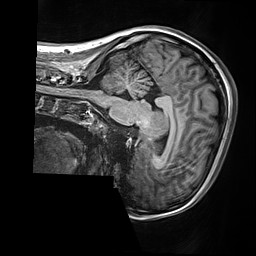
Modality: T1w
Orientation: sagittal
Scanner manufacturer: siemens
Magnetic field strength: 3 T
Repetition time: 2.5 s
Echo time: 0.00299 s